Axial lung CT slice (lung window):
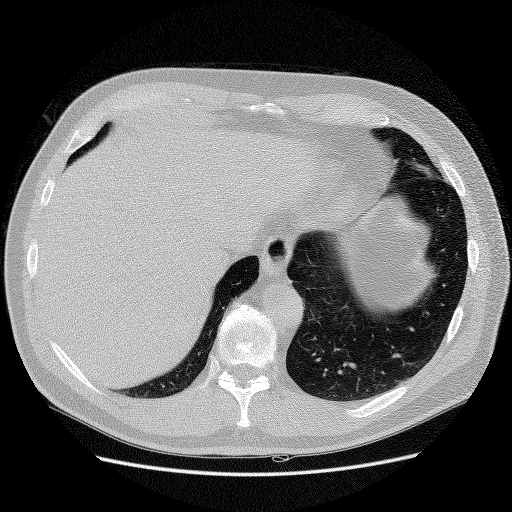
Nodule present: no